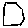
Label: hexagon